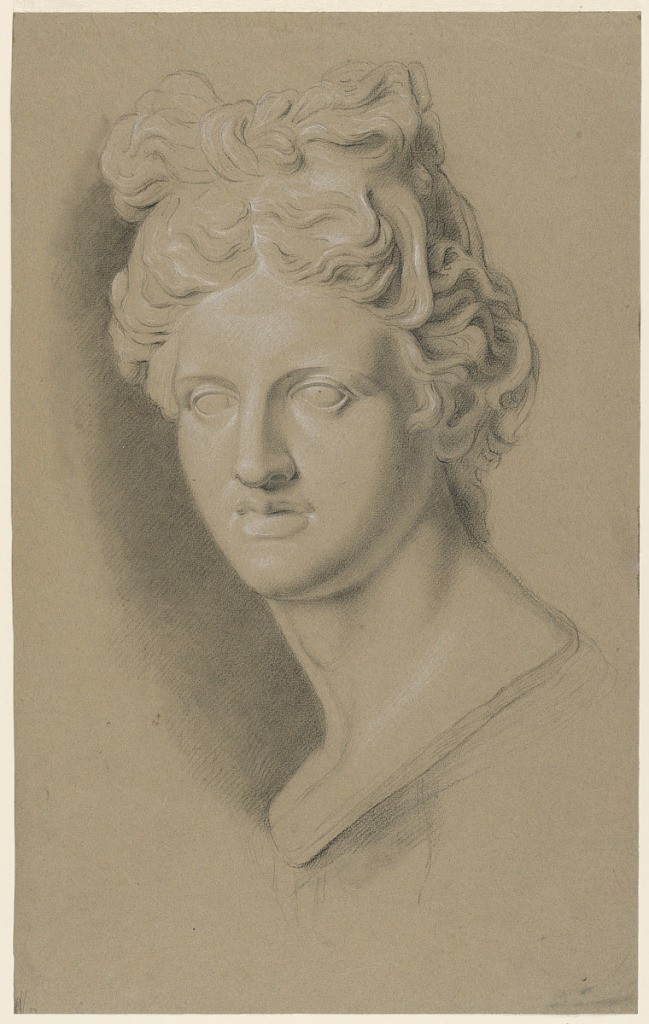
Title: Academic Study of a Cast of a Classical Female Bust
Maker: Giuseppe Longhi, Italian, 1766–1831
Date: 1790–1830
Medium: Black and white chalk on brown paper
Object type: Drawing
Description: Study of a cast of a classical female bust, seen frontally. Her wavy hair is arranged in a style resembling a bow on top of her head. Possibly the "Venus Capitoline."